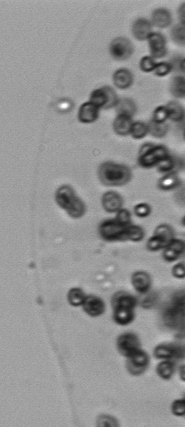
Label: Phaeocystis